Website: lowes
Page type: billing-address
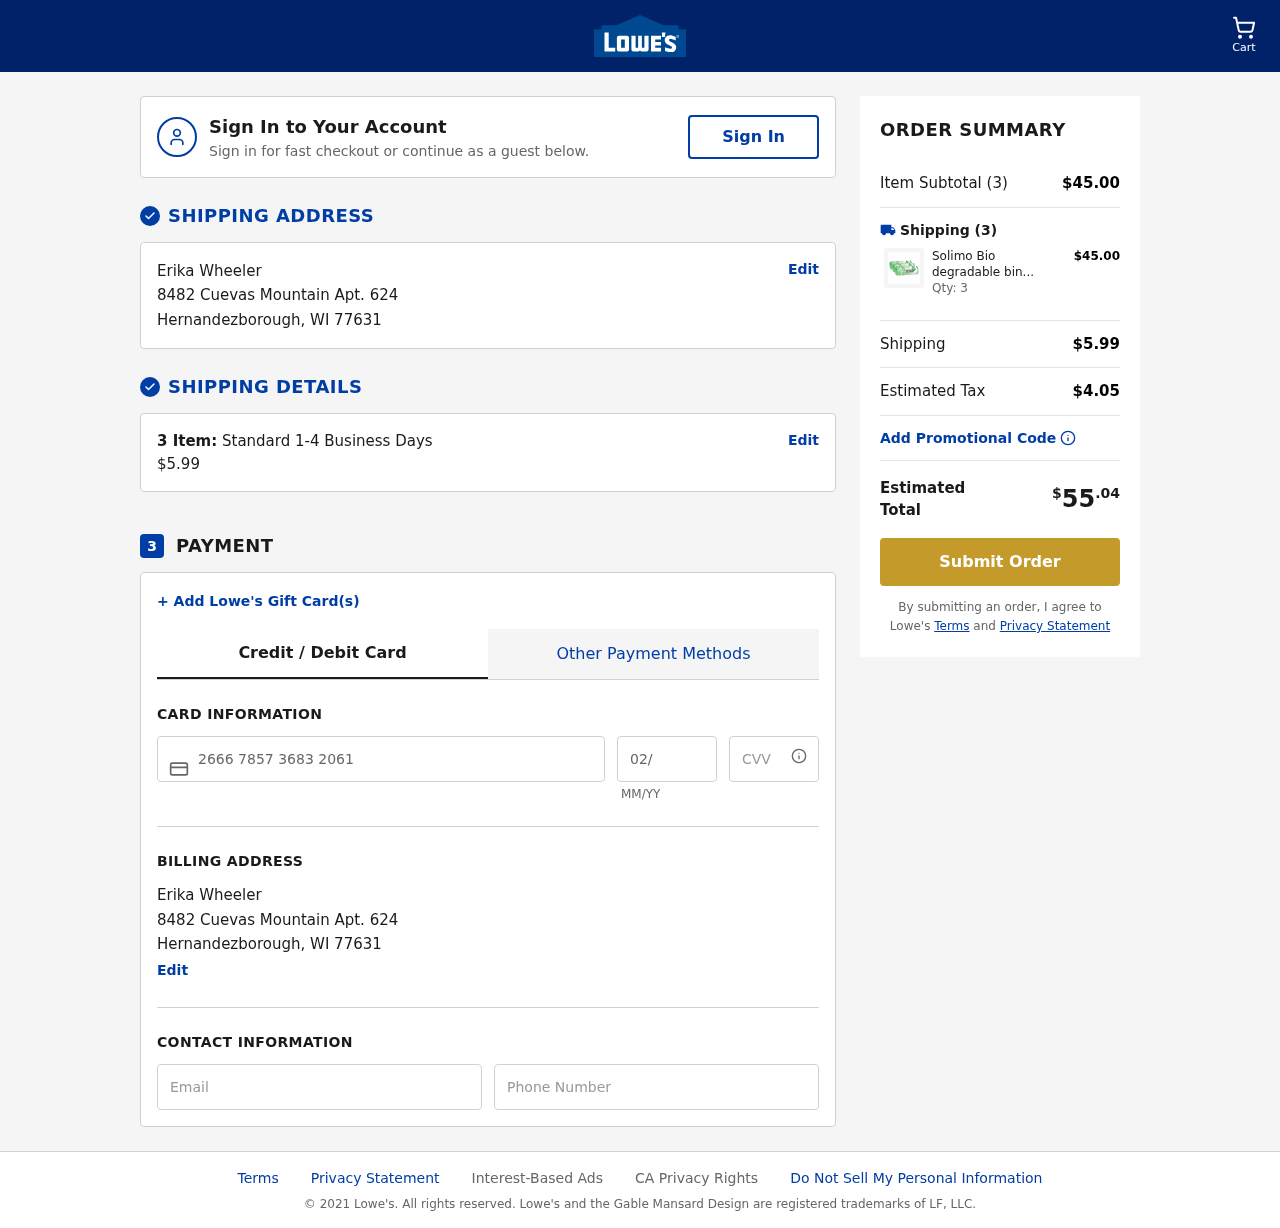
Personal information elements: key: PII_CARD_CVV
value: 885
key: PII_CARD_EXPIRY
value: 02/27
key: PII_CARD_NUMBER
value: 2666 7857 3683 2061
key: PII_CITY
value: Hernandezborough
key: PII_EMAIL
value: erikawheeler@yahoo.com
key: PII_FULLNAME
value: Erika Wheeler
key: PII_PHONE
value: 2472129510
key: PII_POSTCODE
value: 77631
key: PII_STATE_ABBR
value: WI
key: PII_STREET
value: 8482 Cuevas Mountain Apt. 624
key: PII_FULLNAME2
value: Erika Wheeler
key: PII_STREET2
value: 8482 Cuevas Mountain Apt. 624
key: PII_CITY2
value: Hernandezborough
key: PII_STATE_ABBR2
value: WI
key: PII_POSTCODE2
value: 77631
Product elements: key: PRODUCT1_NAME
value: Solimo Bio degradable bin liner 6L, 50 pieces per pack - Pack of 3
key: PRODUCT1_PRICE
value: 15
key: PRODUCT1_QUANTITY
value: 3
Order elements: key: ORDER_NUM_ITEMS
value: Cart
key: ORDER_NUM_ITEMS
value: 3 Item:
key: ORDER_NUM_ITEMS
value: Item Subtotal (3)
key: ORDER_SHIPPING_COST
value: $5.99
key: ORDER_SUBTOTAL
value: $45.00
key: ORDER_TAX
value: $4.05
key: ORDER_TOTAL
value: $55.04